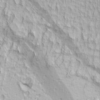
Label: not_dusty